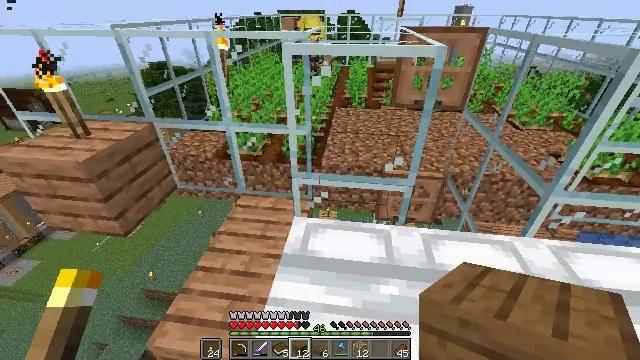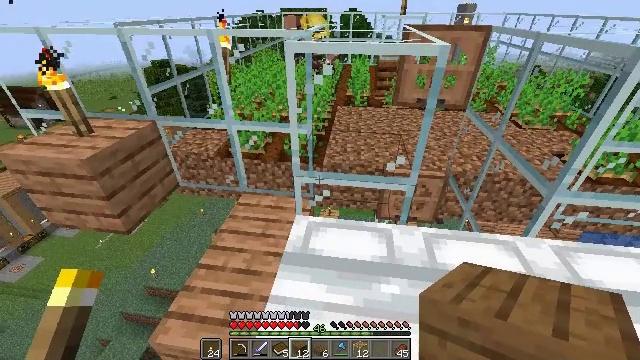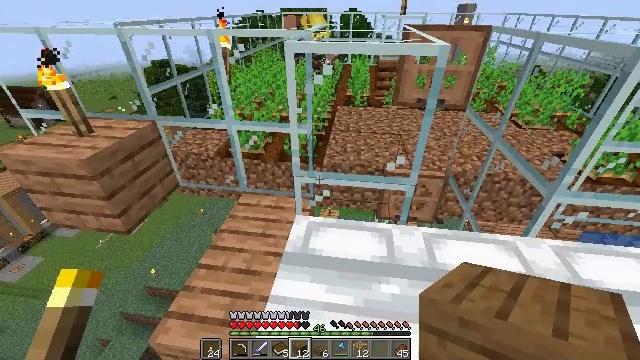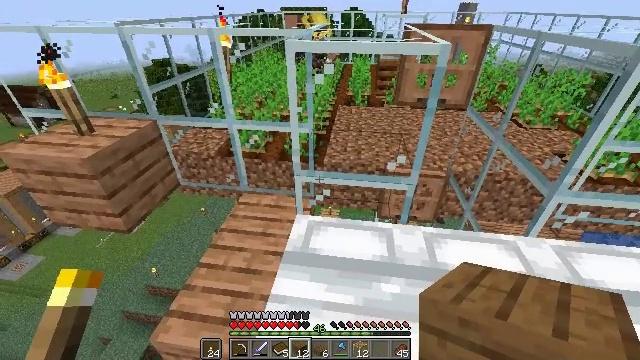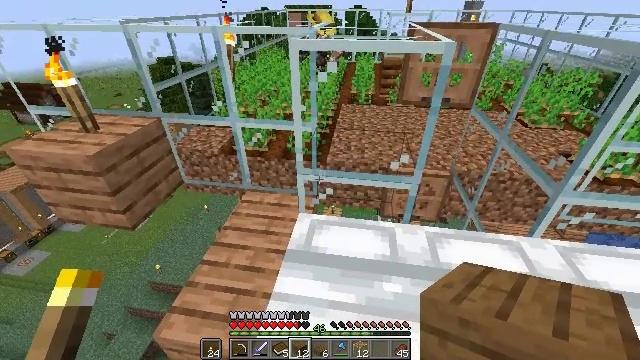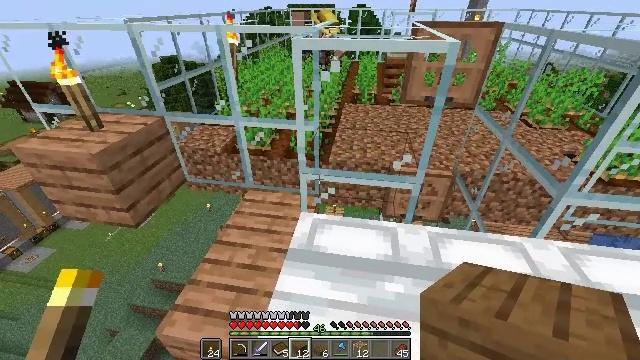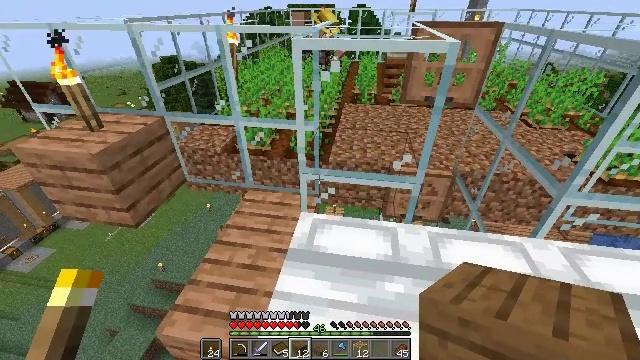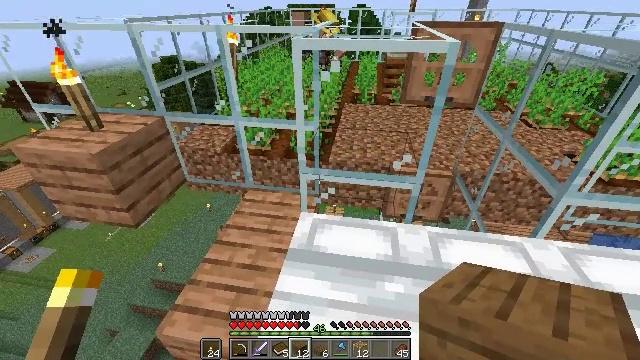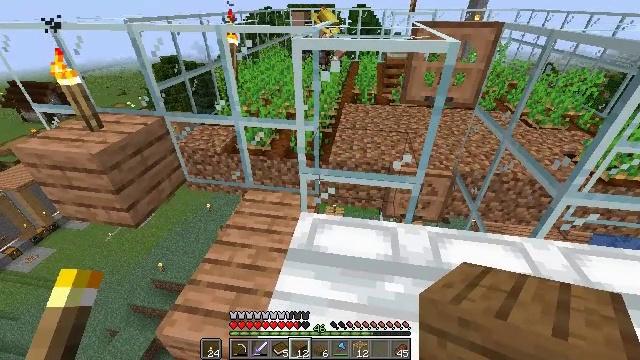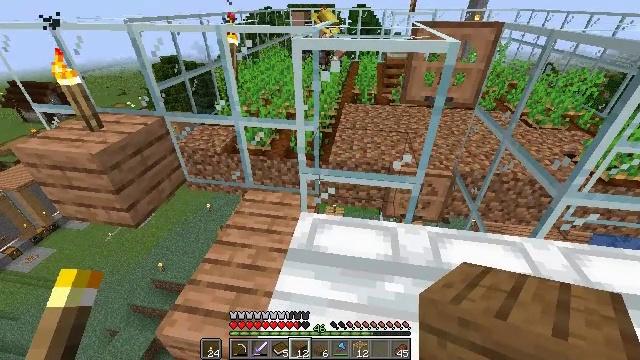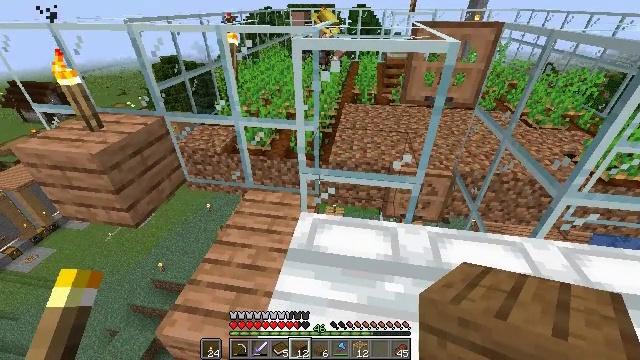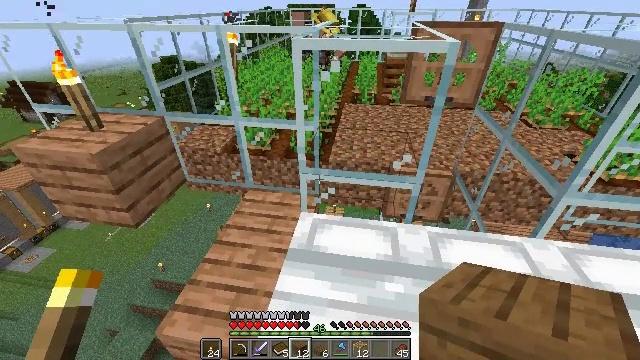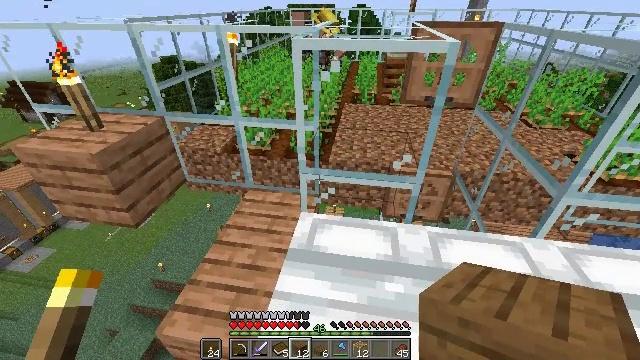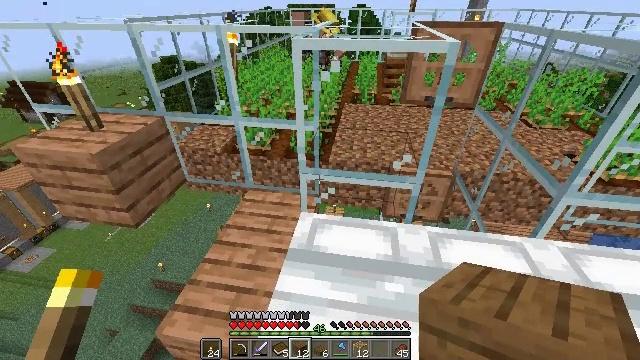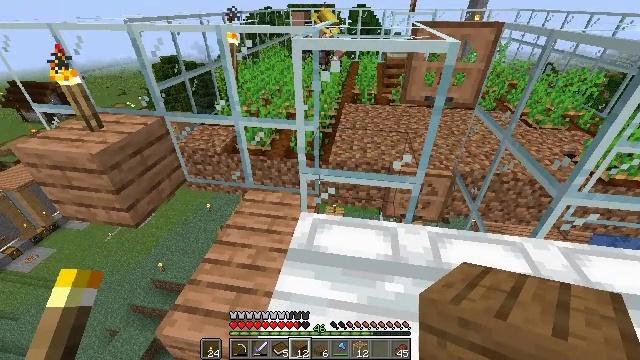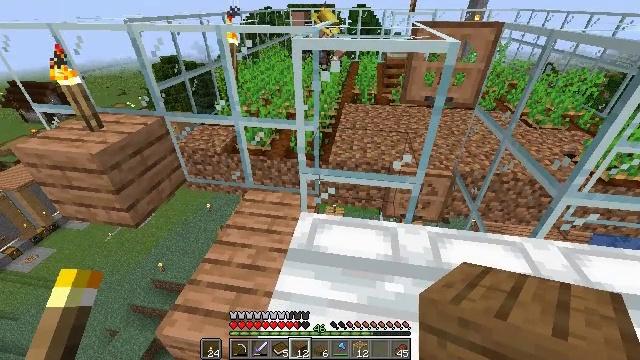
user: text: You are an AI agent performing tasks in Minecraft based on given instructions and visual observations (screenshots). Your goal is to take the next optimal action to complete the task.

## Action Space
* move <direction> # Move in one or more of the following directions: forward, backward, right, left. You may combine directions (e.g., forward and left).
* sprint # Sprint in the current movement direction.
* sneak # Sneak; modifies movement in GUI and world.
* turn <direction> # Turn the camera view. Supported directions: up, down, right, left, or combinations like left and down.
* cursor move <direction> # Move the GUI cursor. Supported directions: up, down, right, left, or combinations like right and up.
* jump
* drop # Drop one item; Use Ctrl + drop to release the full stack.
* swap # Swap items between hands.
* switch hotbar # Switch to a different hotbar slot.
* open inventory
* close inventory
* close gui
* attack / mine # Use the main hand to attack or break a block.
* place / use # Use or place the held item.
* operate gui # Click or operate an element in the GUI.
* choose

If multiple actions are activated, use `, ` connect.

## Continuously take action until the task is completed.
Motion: motion action
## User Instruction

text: Use sticks and spruce planks to craft a spruce fence gate.
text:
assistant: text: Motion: no_op
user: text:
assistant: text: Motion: no_op
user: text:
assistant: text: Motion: no_op
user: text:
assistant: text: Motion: no_op
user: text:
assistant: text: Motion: no_op
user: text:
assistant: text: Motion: no_op
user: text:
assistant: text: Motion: no_op
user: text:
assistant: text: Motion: no_op
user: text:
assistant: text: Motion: no_op
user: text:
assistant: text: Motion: no_op
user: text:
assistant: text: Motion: no_op
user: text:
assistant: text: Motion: no_op
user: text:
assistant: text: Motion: no_op
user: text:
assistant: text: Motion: no_op
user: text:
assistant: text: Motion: no_op
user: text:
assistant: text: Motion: no_op
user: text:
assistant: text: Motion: no_op
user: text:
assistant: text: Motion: no_op
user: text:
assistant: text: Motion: no_op
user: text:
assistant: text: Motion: no_op
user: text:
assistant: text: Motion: turn left
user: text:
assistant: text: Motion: turn left
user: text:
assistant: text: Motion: turn left
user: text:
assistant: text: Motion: turn left
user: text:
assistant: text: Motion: turn left
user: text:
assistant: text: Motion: no_op
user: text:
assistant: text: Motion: move forward
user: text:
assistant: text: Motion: move forward
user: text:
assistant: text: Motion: move forward
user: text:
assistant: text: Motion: move forward